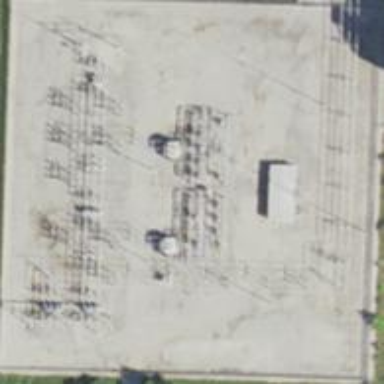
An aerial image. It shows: Power substation.